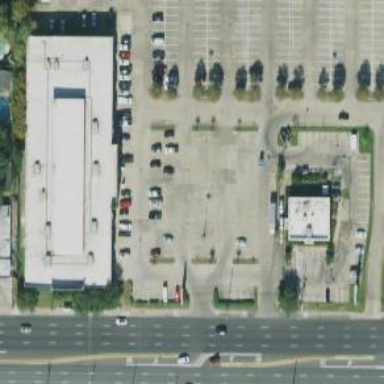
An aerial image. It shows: Parking space.